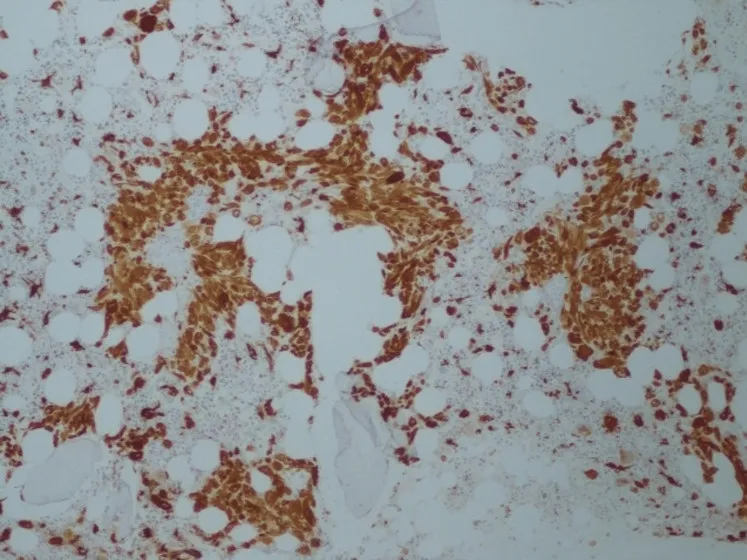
Immunohistochemical stain for CD68 helped identify isolated Gaucher's cells, which are hystiocytic in nature.
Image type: pathology (immunostaining)